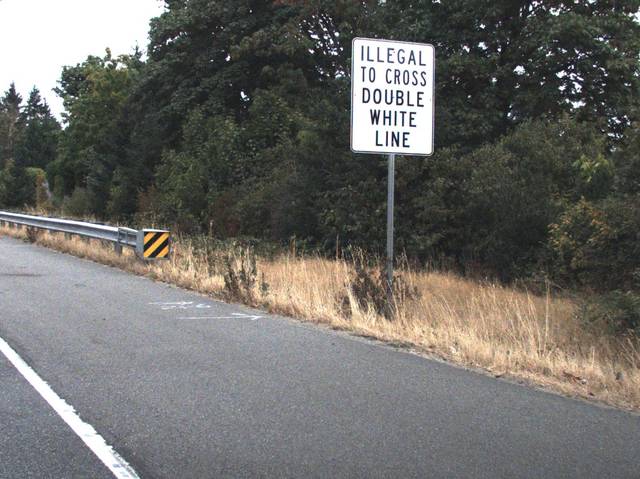
Region: United States
Coordinates: 47.688, -122.182